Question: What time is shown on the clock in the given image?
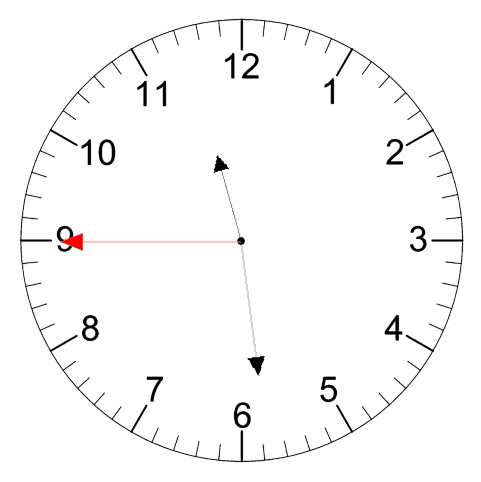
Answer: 11:28:45